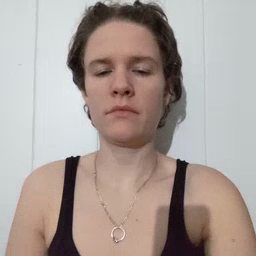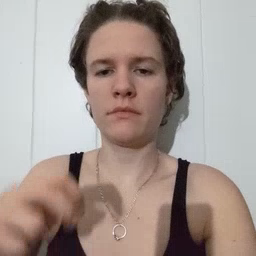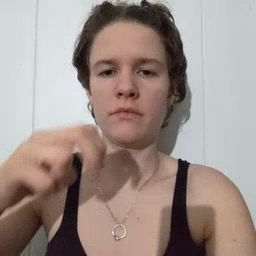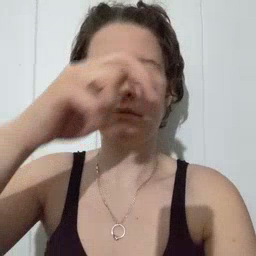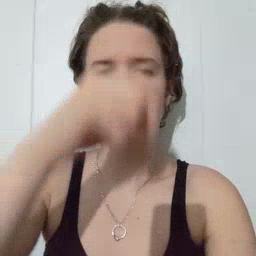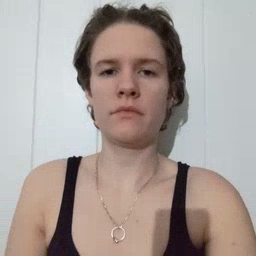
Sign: stairs